Question: I want to execute the following example:
'''
from attrdict import AttrDict
a = AttrDict({'foo': 'bar'})
print(a.foo)
'''
but I got this error: 'ImportError: cannot import name 'Mapping' from 'collections' (C:\Users\user\AppData\Local\Programs\Python\Python310\lib\collections\__init__.py)'
How can I solve it? I feel it is like bug.
And when I looked inside the file I noticed some problems in it:
'C:\Users\user\AppData\Local\Programs\Python\Python310\lib\collections\__init__.py':

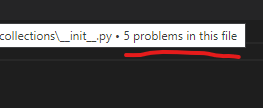
Answer: The <URL> project was broken by a change in the move to Python 3.10 but since it was marked as inactive in 2019, this hasn't been fixed.
I found a <URL>.